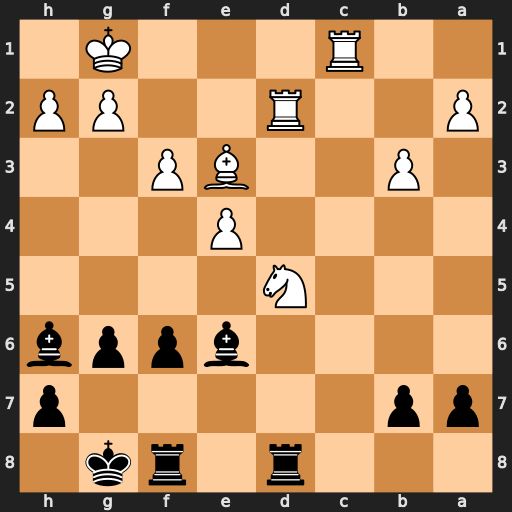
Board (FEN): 3r1rk1/pp5p/4bppb/3N4/4P3/1P2BP2/P2R2PP/2R3K1
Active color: b
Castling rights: -
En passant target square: -
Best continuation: Bxe3+ Nxe3 Rxd2